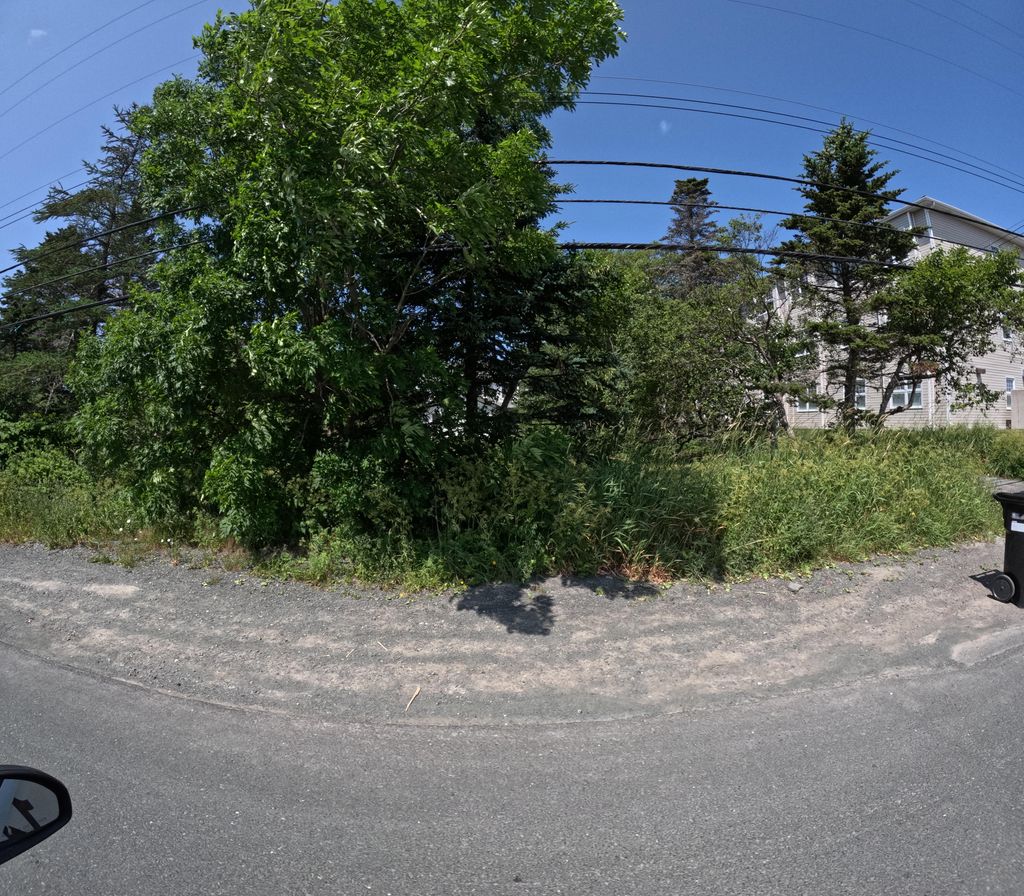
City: st_johns